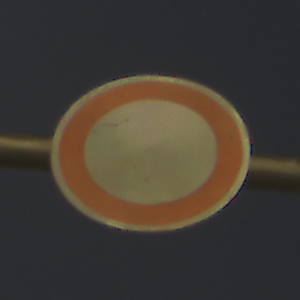
Verkehrszeichen: VerbotFahrzeugeAllerArt
Umgebung: Outdoor, Urban
Tageszeit: Night
Wetter: PartlyCloudy
Licht: Artificial
Jahreszeit: NotSpecified
Kontrast: HighContrast